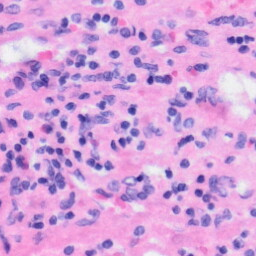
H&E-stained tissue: Liver